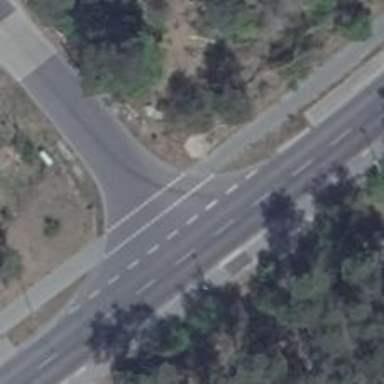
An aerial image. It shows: Road with "give way" sign.